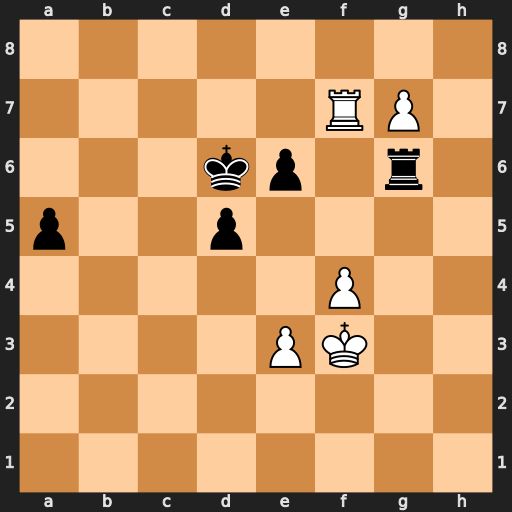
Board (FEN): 8/5RP1/3kp1r1/p2p4/5P2/4PK2/8/8
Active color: w
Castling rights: -
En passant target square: -
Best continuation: f5 exf5 Rf6+ Rxf6 g8=Q